Question: I have a many-to-many association between 'Category' and 'Product' entities in my Entity Framework model.
Take a Look:

I don't know how I can select those ', which are with a given '.
right here I have pseudo-code for what I want:
'''
var query = from PRD in MyEFModel.Product
where PRD.Category.ID == GivenCategoryID
select PRD;
'''
Hope you realized what I need.
It doesn't matter whether to use LINQ or Lambda.
Thanks in advance.
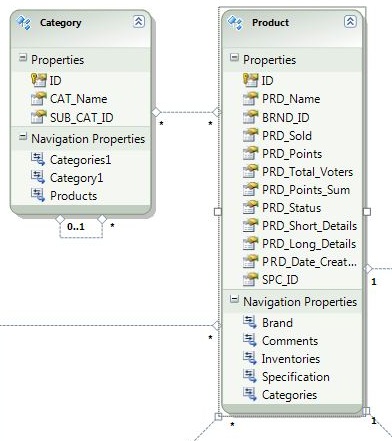
Answer: The answer to my question is described thoroughly in <URL>.
Anyway, I'm gonna include the code that saved me:
'''
var prod = EFModel.Products.Where(x => x.Categories.Any(c => c.ID == id));
'''
Or even this should work:
'''
from s in dc.Products
from c in s.Categories
where c.ID == id
select s;
'''
Hope this solves others' problems :)